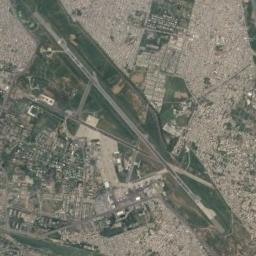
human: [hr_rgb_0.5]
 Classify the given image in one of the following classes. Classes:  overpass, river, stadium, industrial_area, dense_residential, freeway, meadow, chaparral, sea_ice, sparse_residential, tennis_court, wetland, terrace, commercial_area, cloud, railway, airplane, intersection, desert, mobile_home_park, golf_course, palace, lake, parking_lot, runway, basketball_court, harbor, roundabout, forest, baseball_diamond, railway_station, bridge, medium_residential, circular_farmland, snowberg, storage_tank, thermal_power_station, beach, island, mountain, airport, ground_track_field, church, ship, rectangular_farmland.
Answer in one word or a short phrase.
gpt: airport